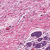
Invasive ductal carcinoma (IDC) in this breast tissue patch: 0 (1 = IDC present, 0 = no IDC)